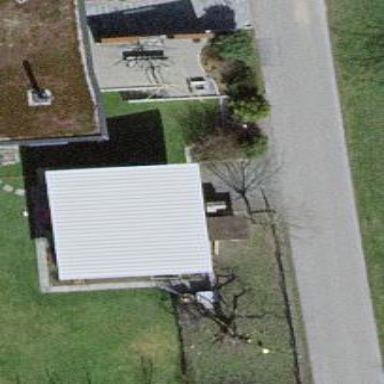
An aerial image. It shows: Shed.